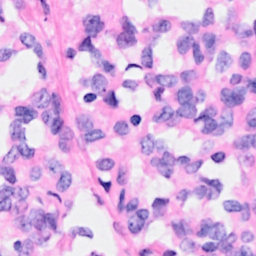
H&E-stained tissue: Breast